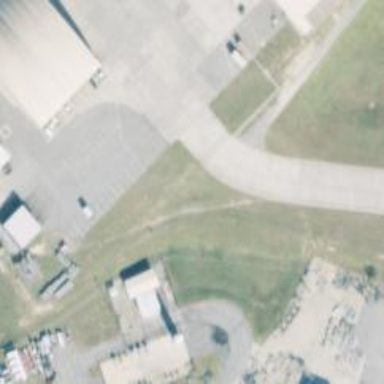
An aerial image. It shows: Image of taxiway at airport.